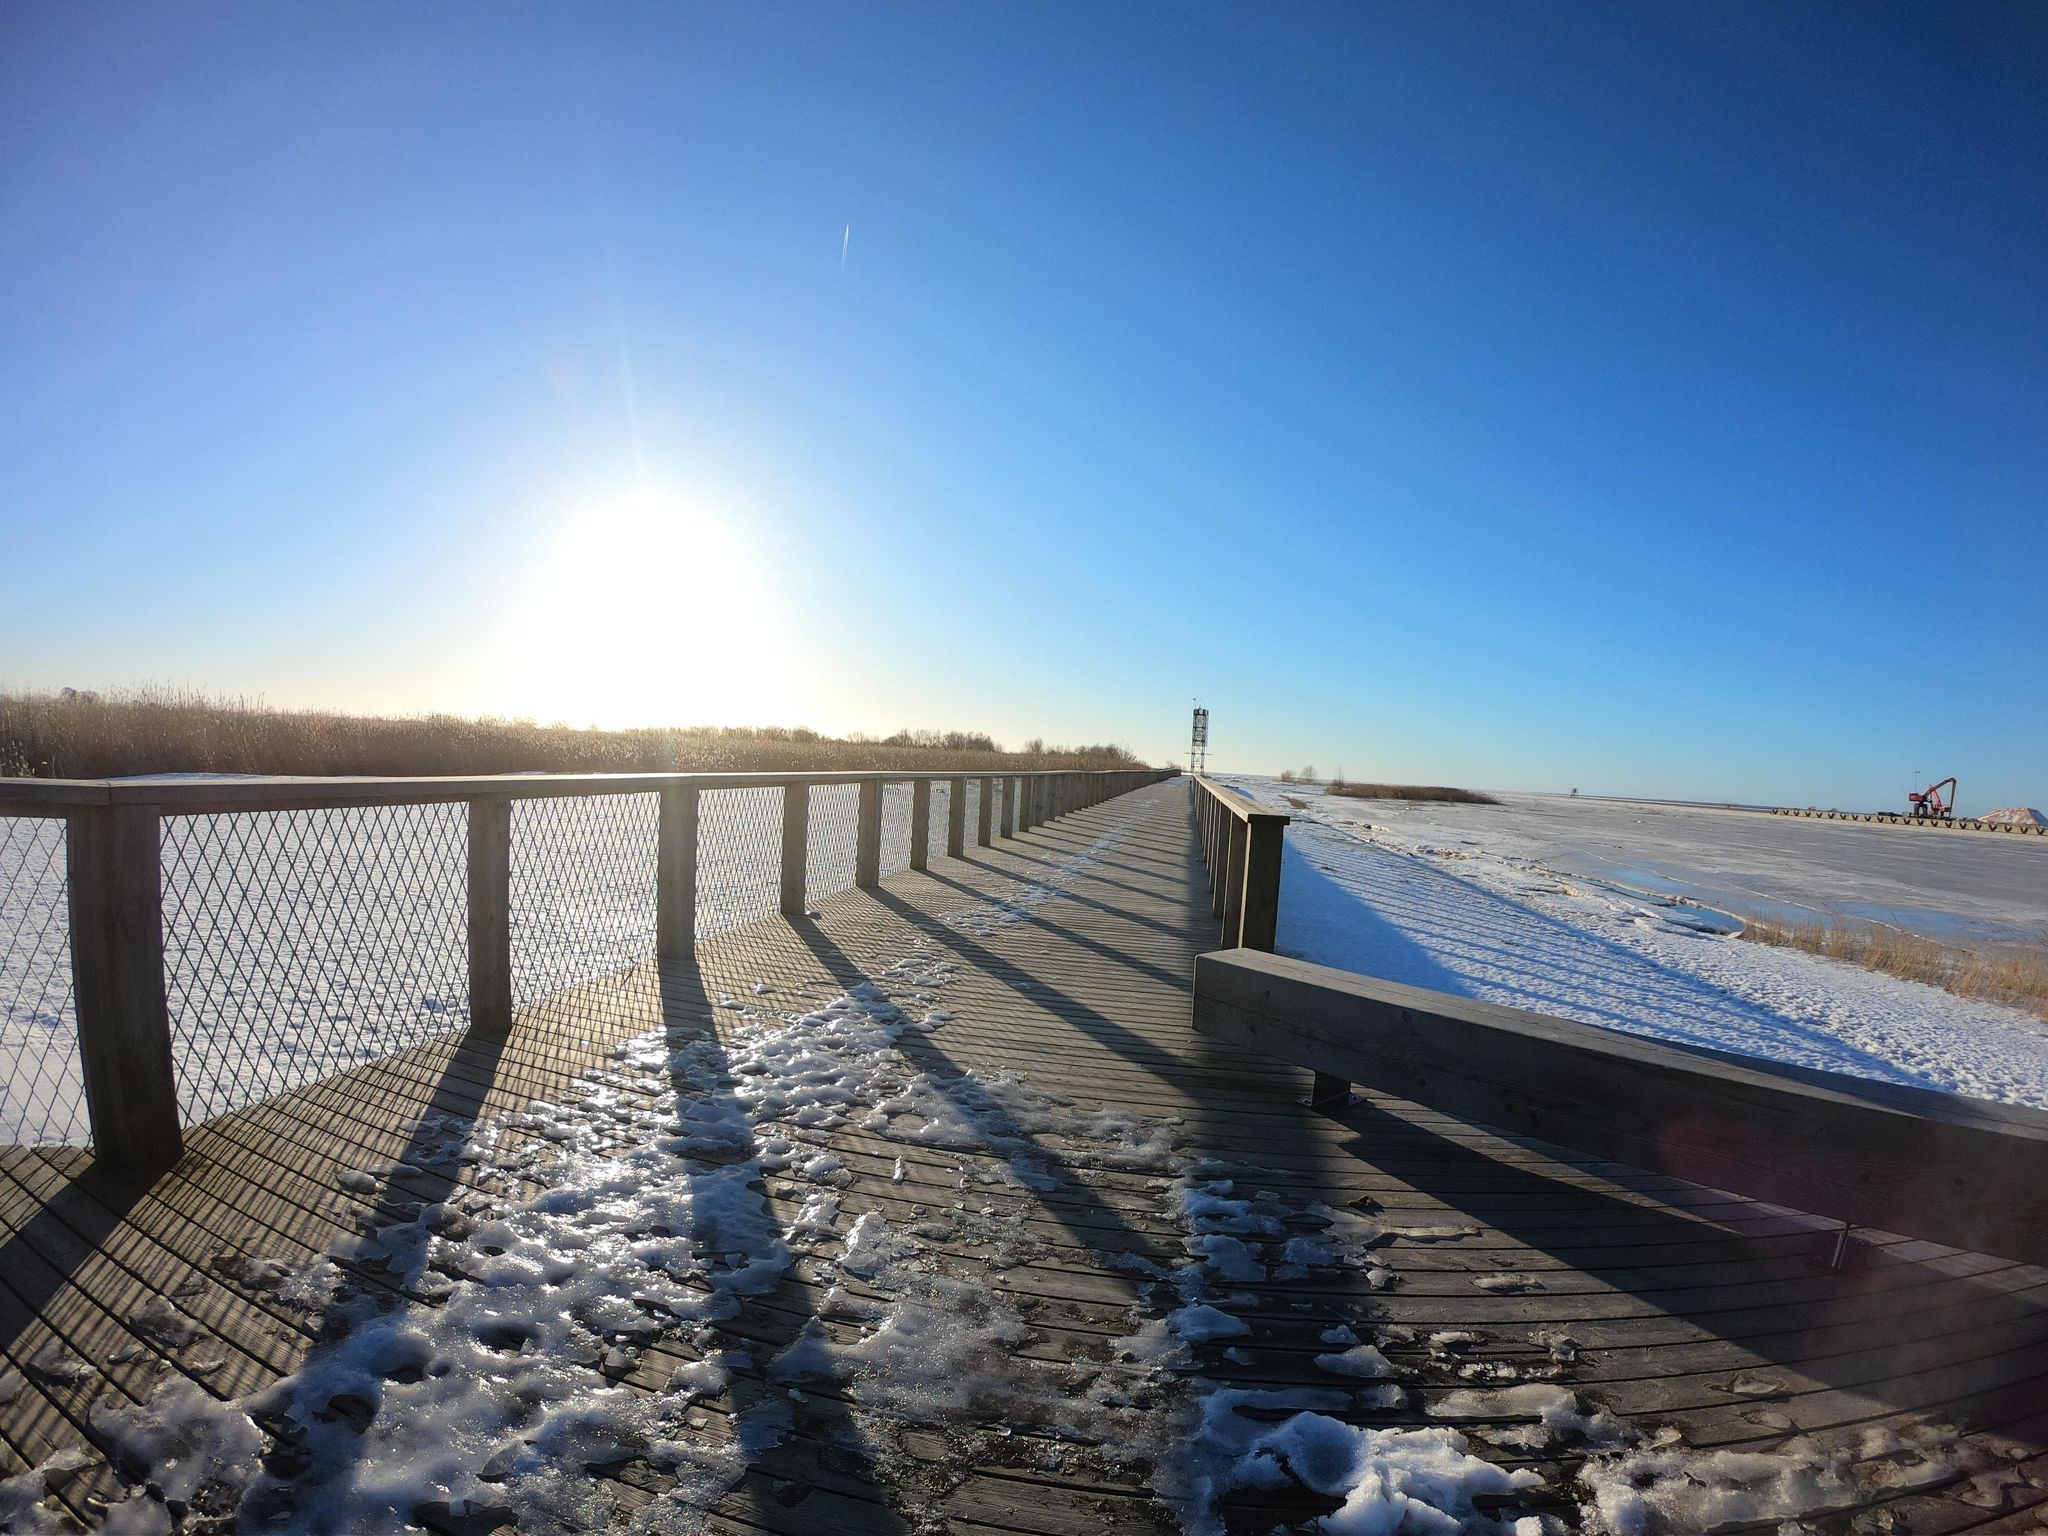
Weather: snowy
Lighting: day
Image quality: good
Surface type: walking surface
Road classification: cycleway, footway, path
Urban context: suburban or peri-urban
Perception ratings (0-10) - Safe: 6.39, Lively: 0.78, Beautiful: 7.86, Boring: 3.02, Depressing: 1.83, Wealthy: 7.8